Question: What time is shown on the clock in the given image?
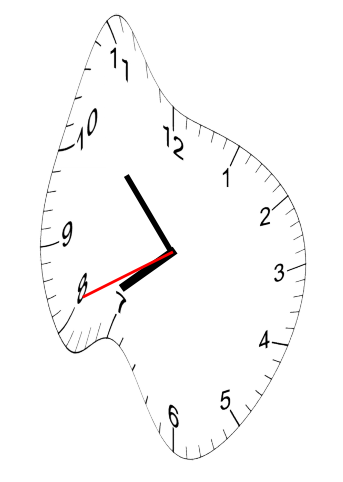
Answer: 07:52:41